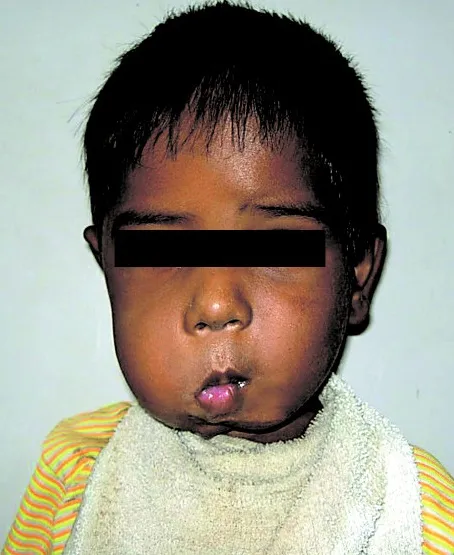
Clinical photograph of the patient after recurrence.
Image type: medical_photograph (oral_photograph)